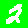
Digit: 2